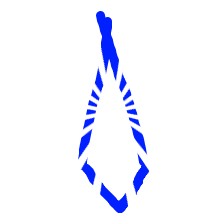
Shape: kite